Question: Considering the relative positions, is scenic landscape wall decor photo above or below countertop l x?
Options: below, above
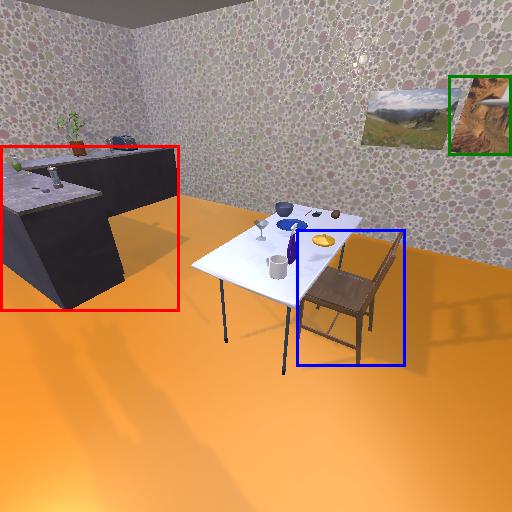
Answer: below